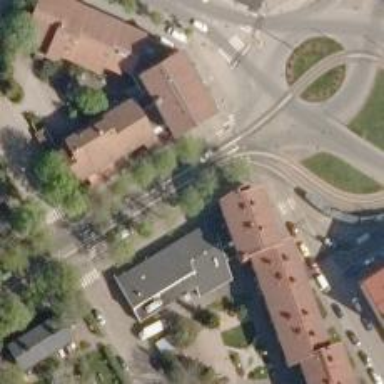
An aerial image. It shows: Tertiary road with asphalt surface. It has embedded tram rails.